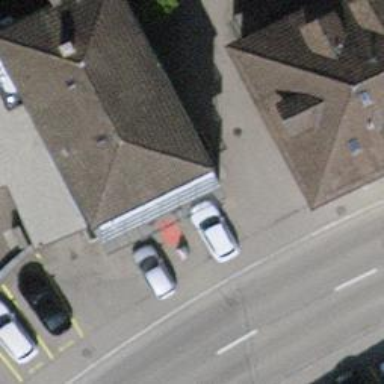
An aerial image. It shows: Bakery.